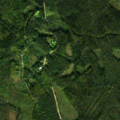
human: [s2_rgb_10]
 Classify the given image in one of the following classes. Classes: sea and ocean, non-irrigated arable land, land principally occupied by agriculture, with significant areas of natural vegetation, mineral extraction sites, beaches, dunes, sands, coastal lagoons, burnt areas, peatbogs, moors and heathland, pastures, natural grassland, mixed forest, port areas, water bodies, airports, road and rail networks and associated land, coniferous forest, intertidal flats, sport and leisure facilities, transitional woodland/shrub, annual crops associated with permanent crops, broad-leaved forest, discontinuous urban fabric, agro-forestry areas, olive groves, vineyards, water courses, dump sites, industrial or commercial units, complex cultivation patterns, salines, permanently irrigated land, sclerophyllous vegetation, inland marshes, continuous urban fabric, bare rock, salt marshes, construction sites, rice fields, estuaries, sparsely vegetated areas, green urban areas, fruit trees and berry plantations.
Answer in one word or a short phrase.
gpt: coniferous forest, mixed forest